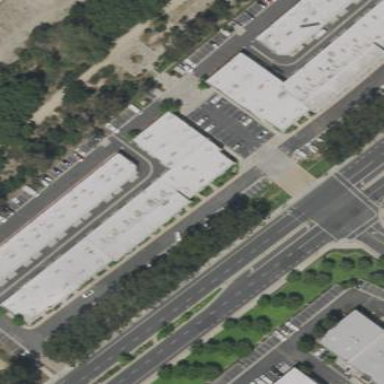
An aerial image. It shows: Commercial building.